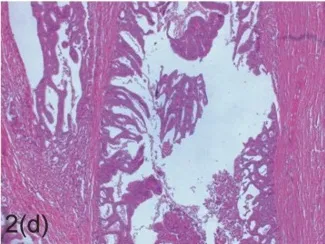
Microscopic findings (H & E). To micro-papillary carcinoma in situ. 630X).
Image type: pathology (h&e)